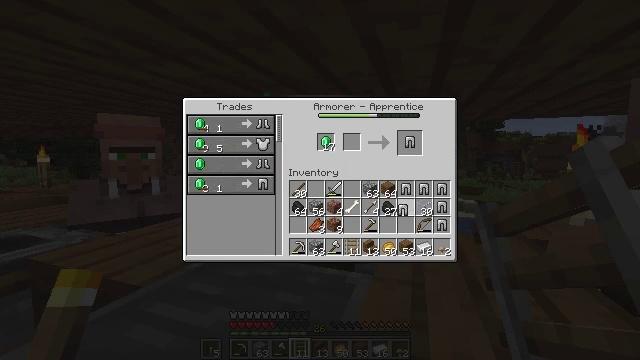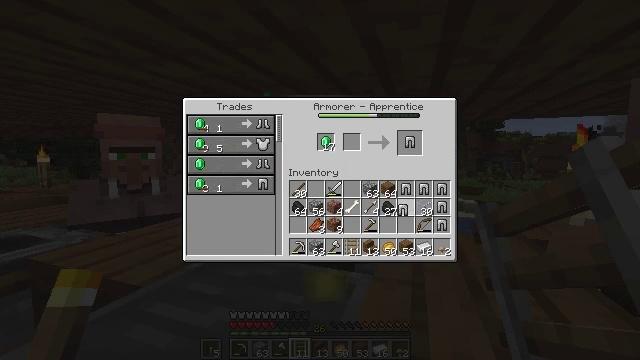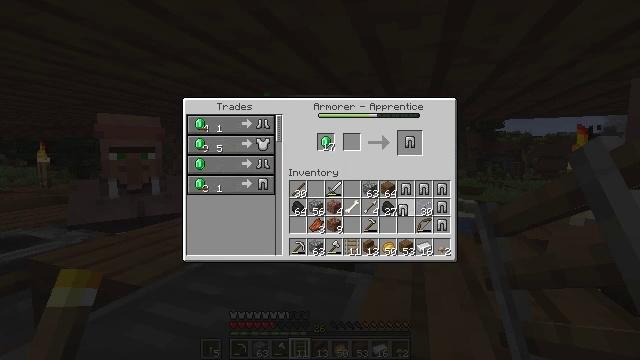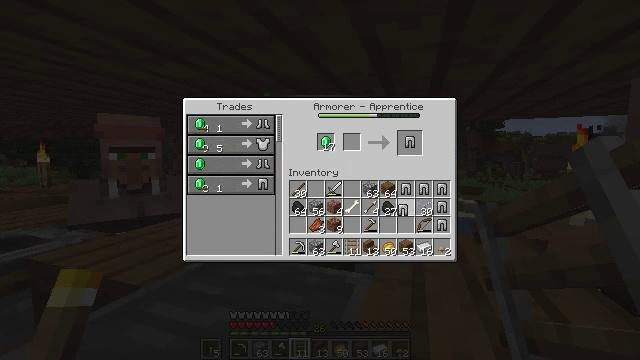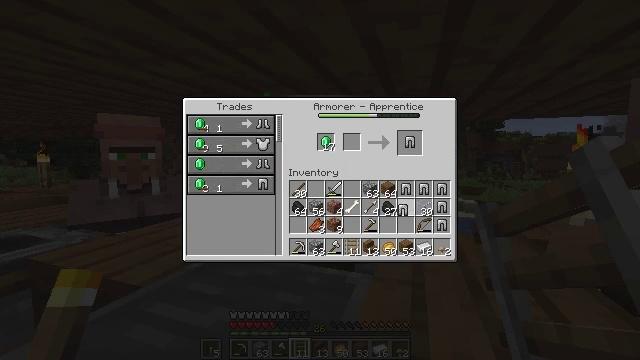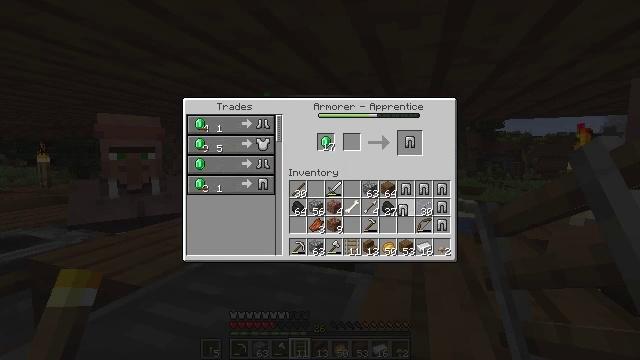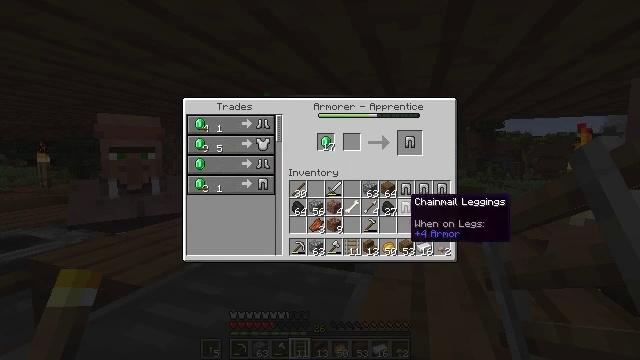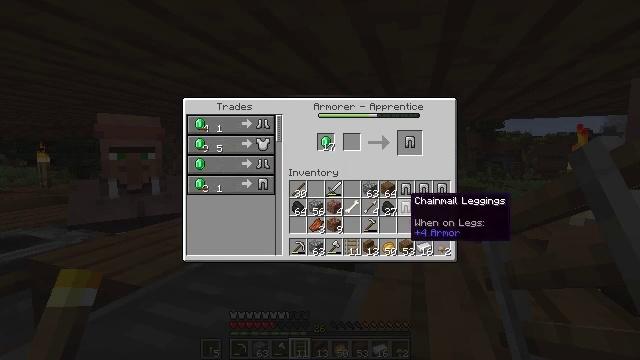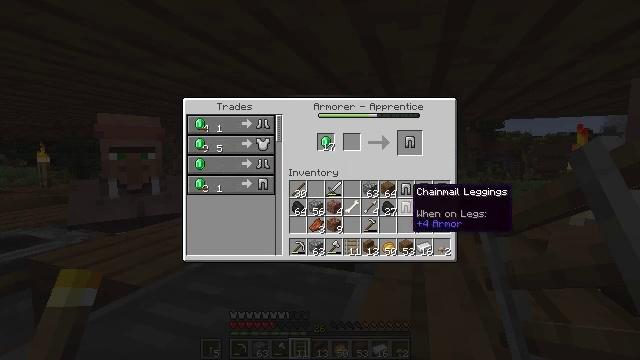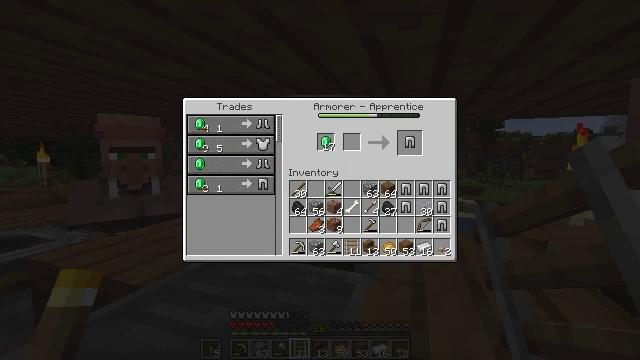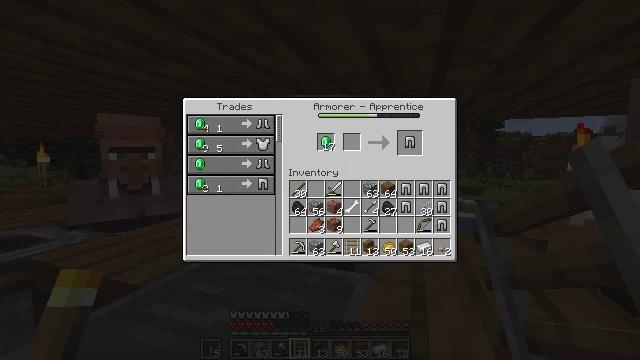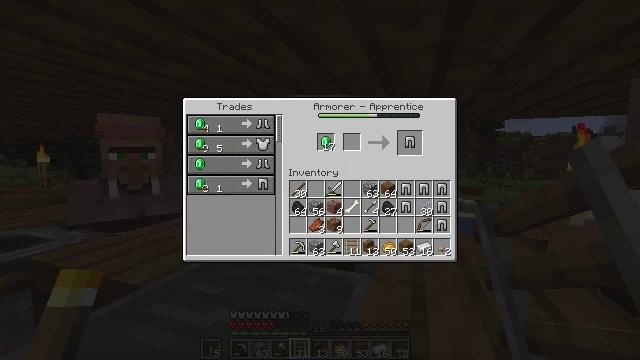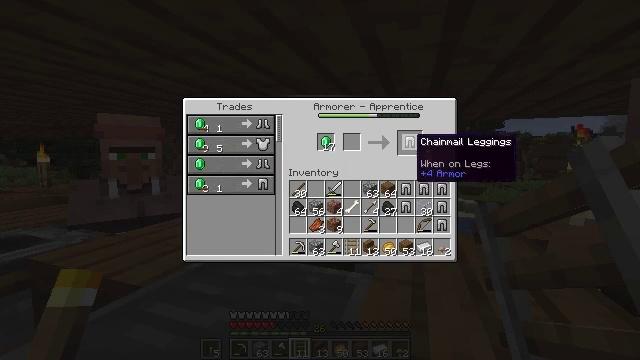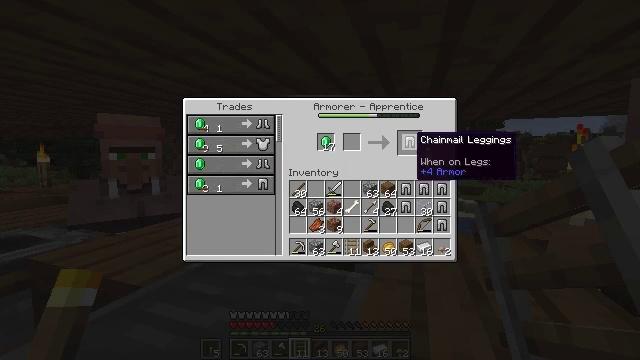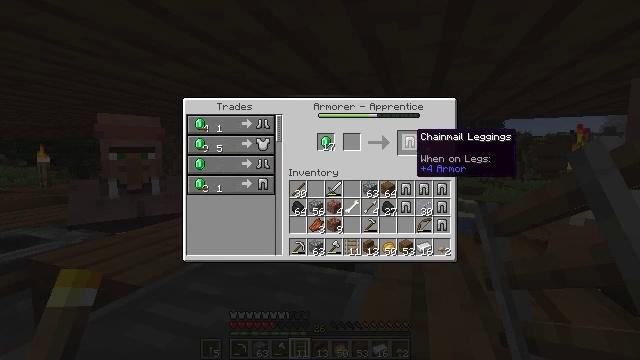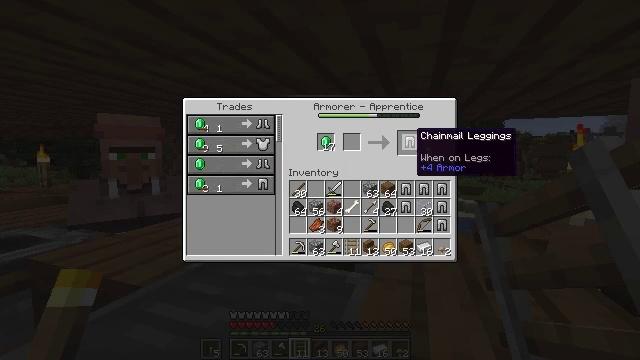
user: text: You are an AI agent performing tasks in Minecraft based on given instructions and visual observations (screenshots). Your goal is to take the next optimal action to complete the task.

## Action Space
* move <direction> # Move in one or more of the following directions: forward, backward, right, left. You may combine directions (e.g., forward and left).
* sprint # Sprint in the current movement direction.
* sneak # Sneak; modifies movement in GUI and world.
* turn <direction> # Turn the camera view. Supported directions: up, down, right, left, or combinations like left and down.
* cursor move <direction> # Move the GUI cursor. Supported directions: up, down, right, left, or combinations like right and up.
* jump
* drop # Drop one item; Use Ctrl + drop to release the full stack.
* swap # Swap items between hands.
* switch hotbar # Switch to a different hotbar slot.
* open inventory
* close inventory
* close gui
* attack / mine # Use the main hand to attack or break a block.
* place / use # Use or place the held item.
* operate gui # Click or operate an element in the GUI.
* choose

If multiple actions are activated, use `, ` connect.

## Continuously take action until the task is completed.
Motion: motion action
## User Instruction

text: Create chainmail leggings using the crafting table.
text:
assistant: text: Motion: no_op
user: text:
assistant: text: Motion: no_op
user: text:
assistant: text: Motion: no_op
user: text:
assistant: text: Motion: operate gui
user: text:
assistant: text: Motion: operate gui
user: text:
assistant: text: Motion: no_op
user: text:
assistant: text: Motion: no_op
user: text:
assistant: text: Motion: cursor move up
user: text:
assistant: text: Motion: cursor move up
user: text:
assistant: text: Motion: cursor move up
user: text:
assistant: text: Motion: no_op
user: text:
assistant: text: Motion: no_op
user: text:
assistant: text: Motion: no_op
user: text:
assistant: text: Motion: no_op
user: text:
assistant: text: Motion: no_op
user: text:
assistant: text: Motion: operate gui
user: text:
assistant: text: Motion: operate gui
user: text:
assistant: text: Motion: cursor move down, operate gui
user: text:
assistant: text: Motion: cursor move down
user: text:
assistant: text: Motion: cursor move down
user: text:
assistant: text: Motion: no_op
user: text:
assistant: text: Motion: no_op
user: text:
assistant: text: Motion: no_op
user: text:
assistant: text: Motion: no_op
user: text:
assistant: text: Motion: no_op
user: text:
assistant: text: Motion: operate gui
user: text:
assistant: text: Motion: operate gui
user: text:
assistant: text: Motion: operate gui
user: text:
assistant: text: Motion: no_op
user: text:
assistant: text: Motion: cursor move up